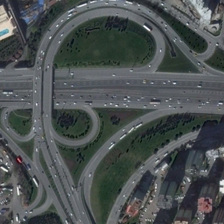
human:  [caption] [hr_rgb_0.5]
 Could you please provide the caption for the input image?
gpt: some buildings and many green plants are near a viaduct with many cars .

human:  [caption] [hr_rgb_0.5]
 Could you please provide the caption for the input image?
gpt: some buildings and many green plants are near a viaduct with many cars .

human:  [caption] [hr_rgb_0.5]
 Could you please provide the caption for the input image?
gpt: some buildings and many green plants are near a viaduct with many cars .

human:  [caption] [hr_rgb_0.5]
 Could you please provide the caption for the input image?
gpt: some buildings and many green plants are near a viaduct with many cars .

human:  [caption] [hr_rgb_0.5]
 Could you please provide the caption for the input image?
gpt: some buildings and many green plants are near a viaduct with many cars .